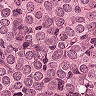
Metastatic tissue present: yes